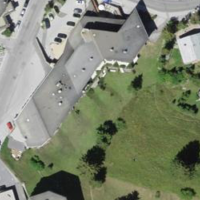
EUNIS habitat code: 54
Species observed at this site:
Cepaea nemoralis
Ptyonoprogne rupestris
Helix pomatia